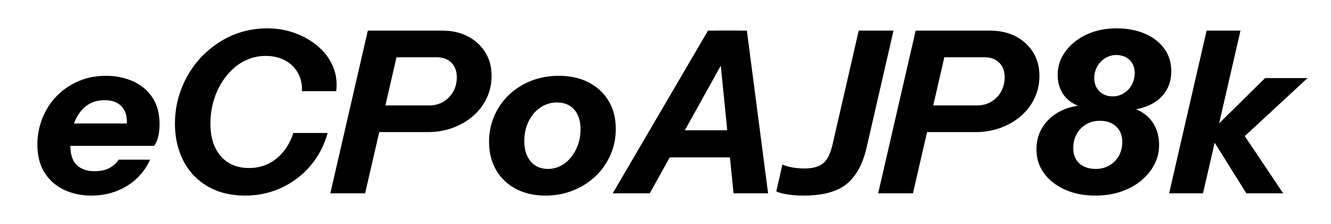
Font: InstrumentSans-Italic_Bold_Italic